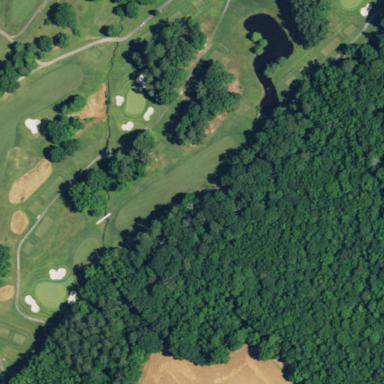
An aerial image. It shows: Grassy area designated as golf fairway.